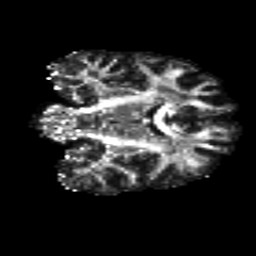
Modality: FA
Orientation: coronal
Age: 28
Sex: male
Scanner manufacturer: siemens
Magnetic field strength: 3 T
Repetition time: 8.8 s
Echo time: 0.085 s